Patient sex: M
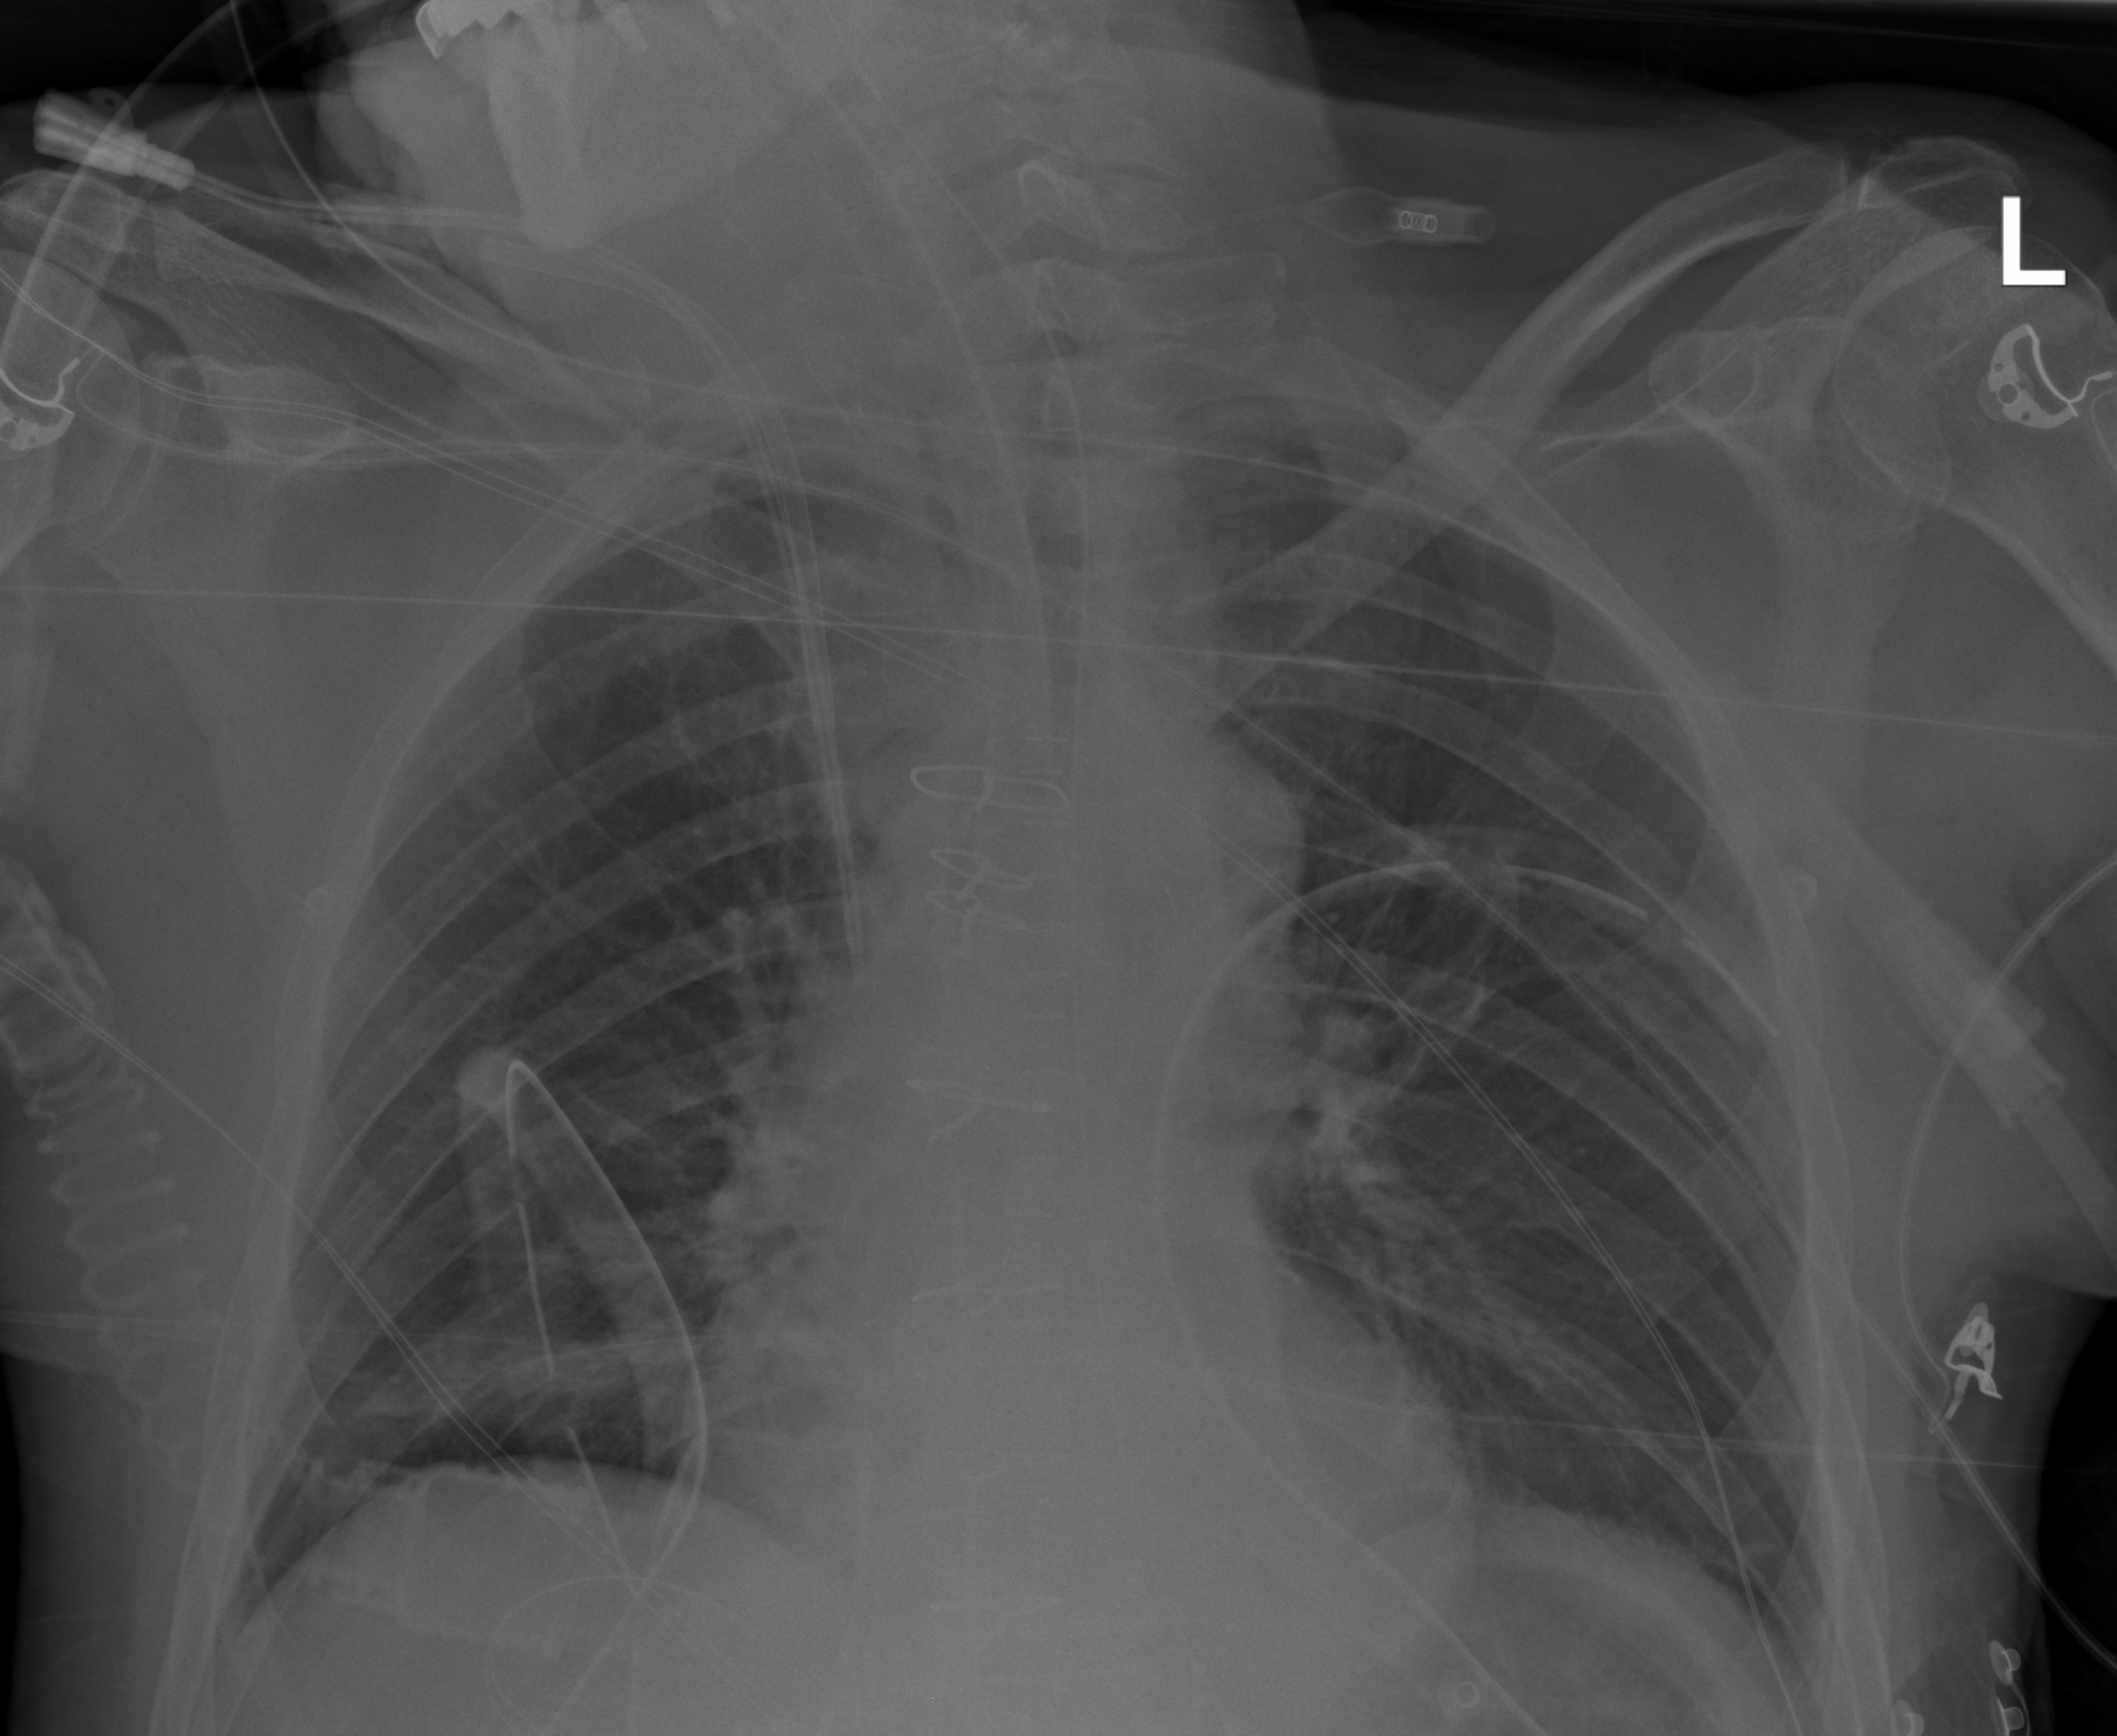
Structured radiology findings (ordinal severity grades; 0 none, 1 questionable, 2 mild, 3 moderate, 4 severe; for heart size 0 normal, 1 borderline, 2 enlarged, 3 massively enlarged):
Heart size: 0
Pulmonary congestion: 2
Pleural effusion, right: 0
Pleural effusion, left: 0
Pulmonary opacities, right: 0
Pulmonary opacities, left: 0
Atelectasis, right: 2
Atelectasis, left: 0